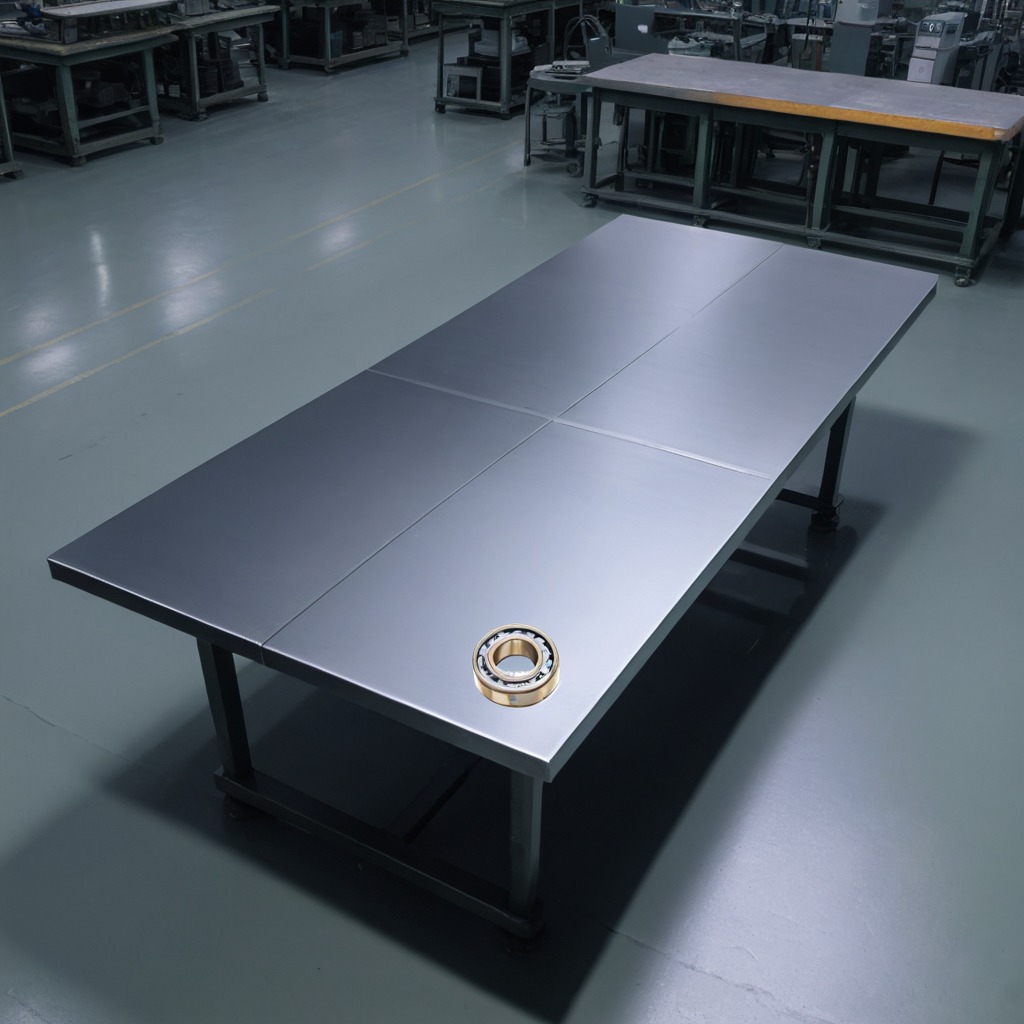
A metal ball bearing is lying on the tabletop in the basement in the evening.